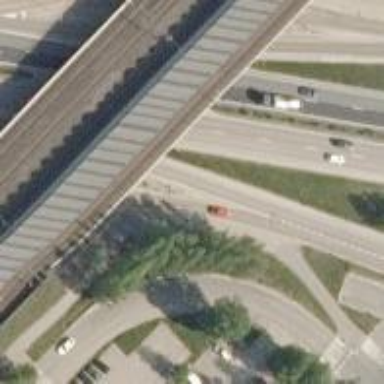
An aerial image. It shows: Trunk link highway with asphalt surface.